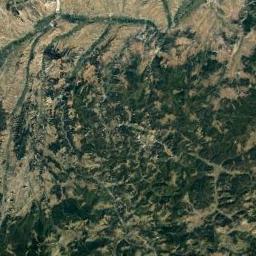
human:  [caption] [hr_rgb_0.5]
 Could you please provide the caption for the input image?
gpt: Eighty percent of the area on this mountain is bare rock .

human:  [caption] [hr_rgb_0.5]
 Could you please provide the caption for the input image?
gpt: The mountain is consist of half of green plants and half of bare land .

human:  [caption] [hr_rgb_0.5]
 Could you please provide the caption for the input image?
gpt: Many trees are on the mountain .

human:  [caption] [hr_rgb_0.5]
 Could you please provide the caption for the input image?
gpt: The mountain has a rugged surface and is covered with dense vegetation .

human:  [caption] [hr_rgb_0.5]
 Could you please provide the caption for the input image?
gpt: There are green land on the mountain .